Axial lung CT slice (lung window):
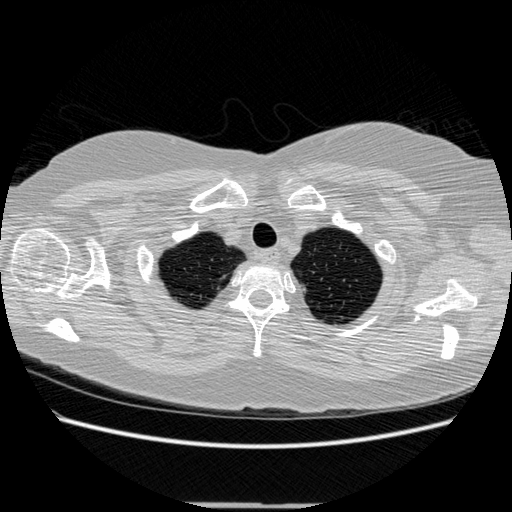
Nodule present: no